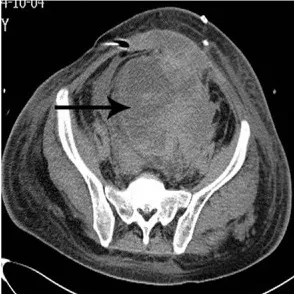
Post-operative period.
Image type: radiology (ct)